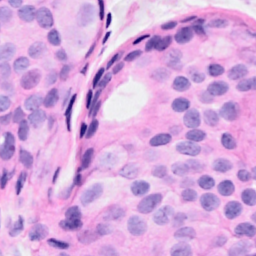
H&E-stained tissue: Breast